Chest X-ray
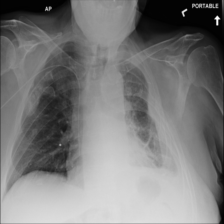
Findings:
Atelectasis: negative
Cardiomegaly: negative
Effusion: negative
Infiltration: negative
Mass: positive
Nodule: negative
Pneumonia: negative
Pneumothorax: negative
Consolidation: negative
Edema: negative
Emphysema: negative
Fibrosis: negative
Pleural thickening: positive
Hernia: negative